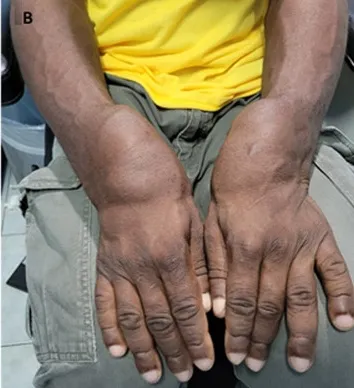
Digital clubbing and swelling of the wrists and hands.
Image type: medical_photograph (skin_photograph)